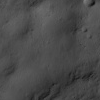
Atmospheric dust classification: not_dusty